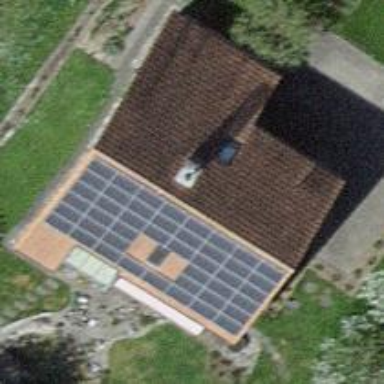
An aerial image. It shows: Solar power generator with photovoltaic panels.